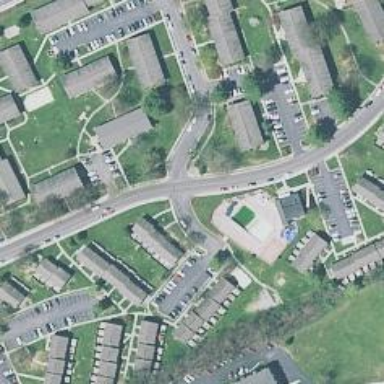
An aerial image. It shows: Residential road that intersects with roundabout.